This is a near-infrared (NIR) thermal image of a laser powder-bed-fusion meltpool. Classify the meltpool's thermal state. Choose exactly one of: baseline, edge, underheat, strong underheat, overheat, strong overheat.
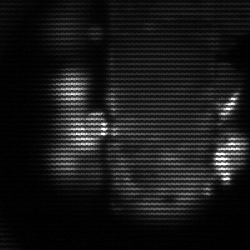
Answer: strong underheat